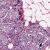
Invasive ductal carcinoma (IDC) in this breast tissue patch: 0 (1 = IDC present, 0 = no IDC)